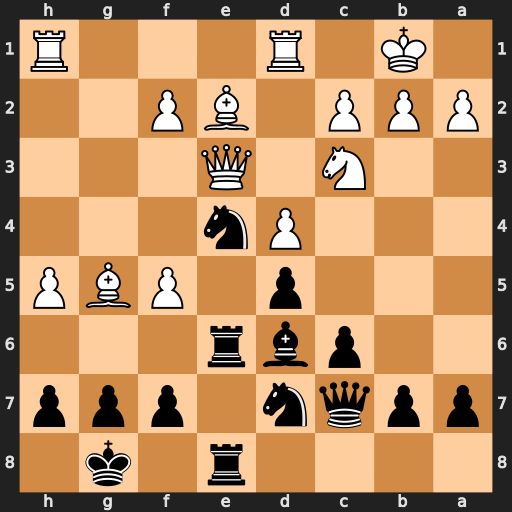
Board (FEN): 4r1k1/ppqn1ppp/2pbr3/3p1PBP/3Pn3/2N1Q3/PPP1BP2/1K1R3R
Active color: b
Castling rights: -
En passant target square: -
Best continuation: Nxc3+ Qxc3 Rxe2